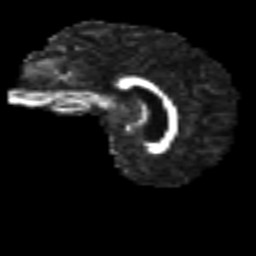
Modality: FA
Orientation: sagittal
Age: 34
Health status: ill
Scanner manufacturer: philips
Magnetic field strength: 3 T
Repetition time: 9 s
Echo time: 0.127 s